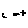
Label: cat